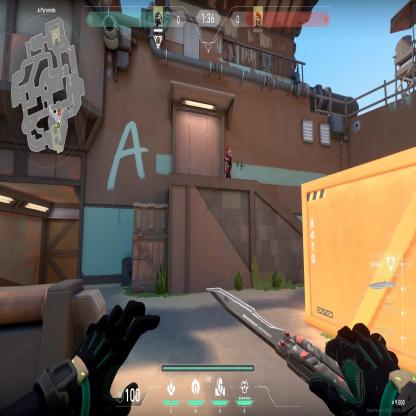
Label: enemy